Interaction volume radius: 5 \u00c5
Interaction volume height: 10 \u00c5
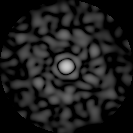
Disorder parameter: 0.7781